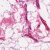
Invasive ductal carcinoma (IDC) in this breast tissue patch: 0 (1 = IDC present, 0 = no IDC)